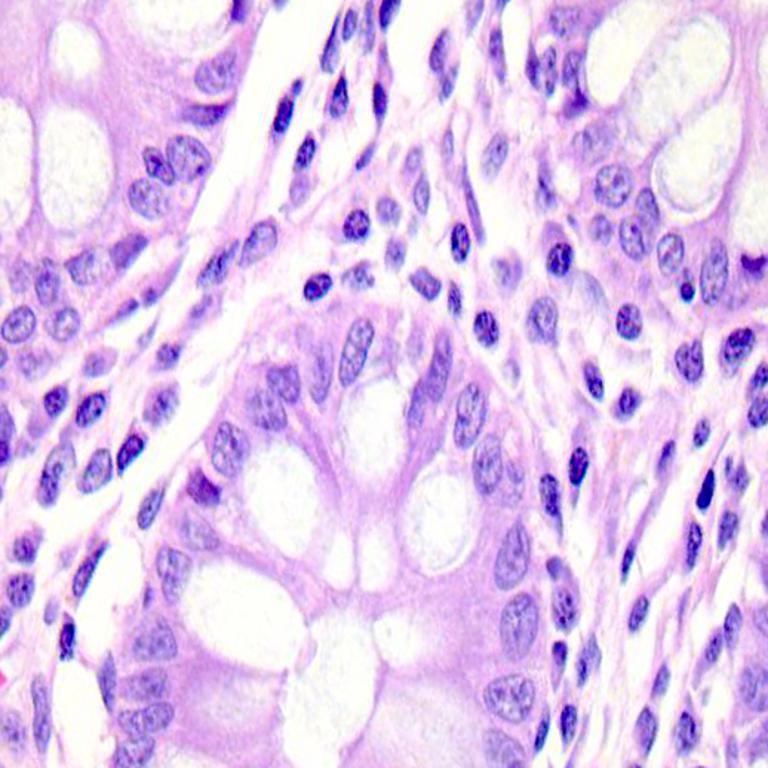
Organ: colon
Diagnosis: benign